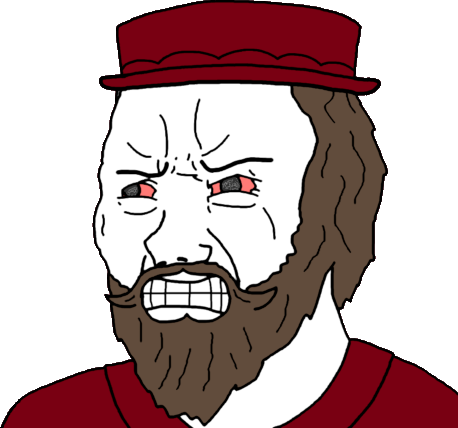
Label: 5_Crying_Wojak